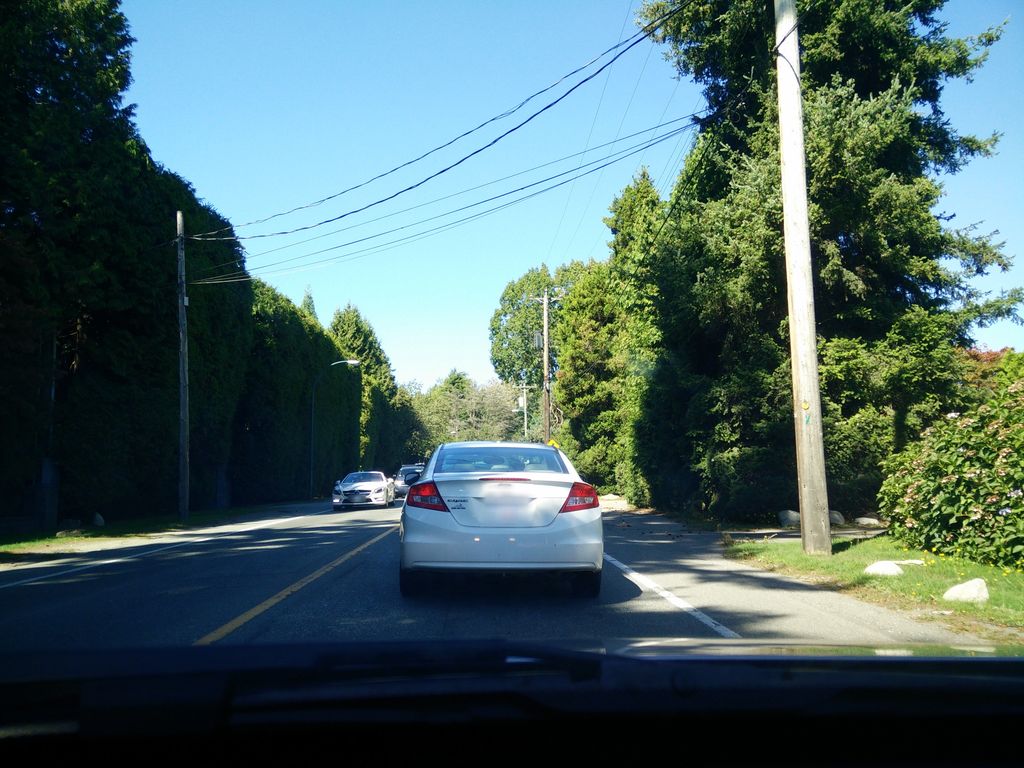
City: vancouver